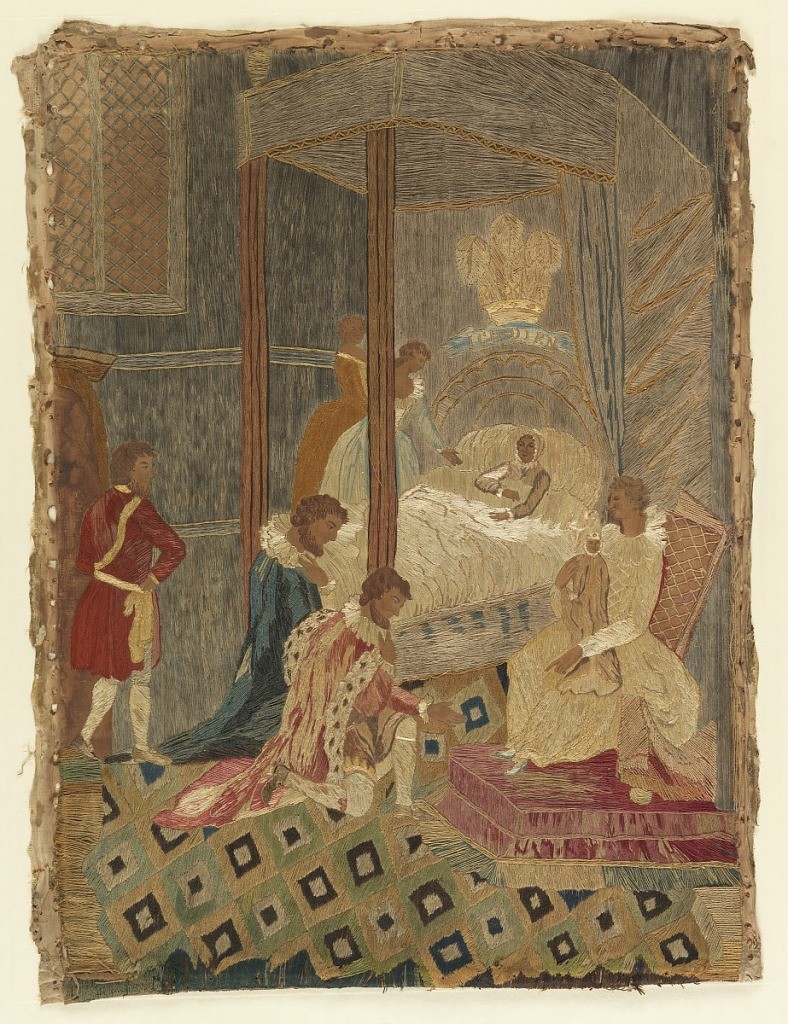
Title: Embroidered picture
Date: ca. 1800
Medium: silk, wool, linen Technique: embroidery on plain weave
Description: Birth of the crown prince.  Mother in canopied bed under the crest with the motto "Ich Diem."